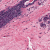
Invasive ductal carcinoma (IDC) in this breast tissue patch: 0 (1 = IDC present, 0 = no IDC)